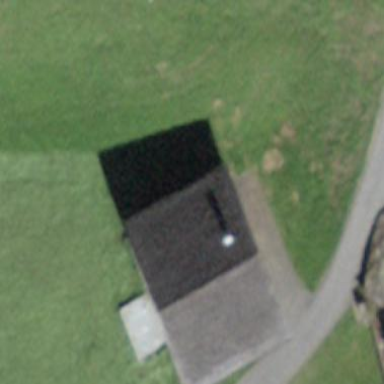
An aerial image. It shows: Rural barn.